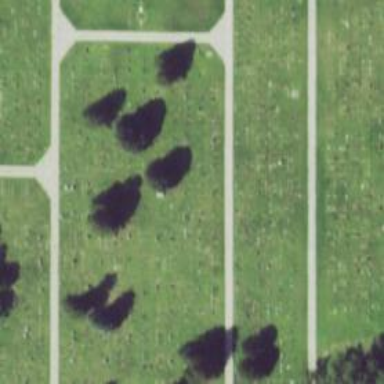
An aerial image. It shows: Cemetery.